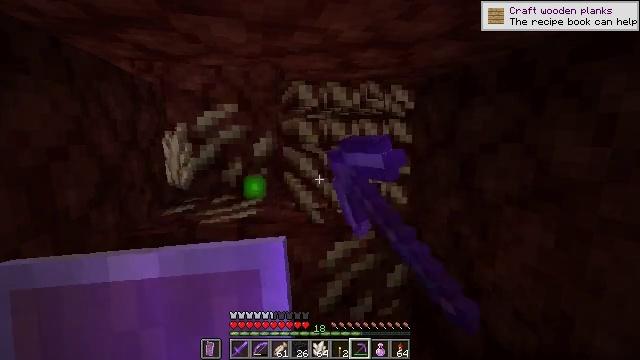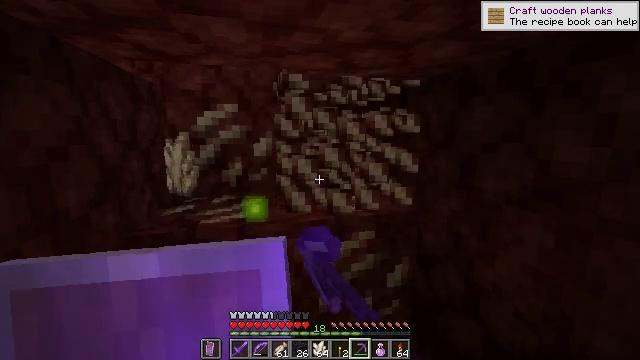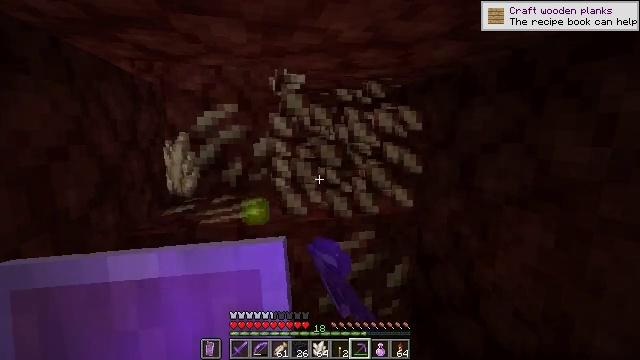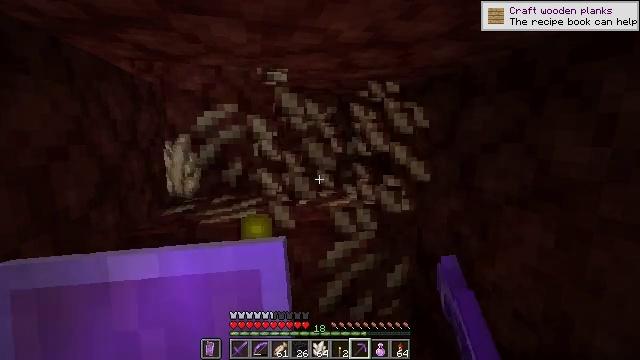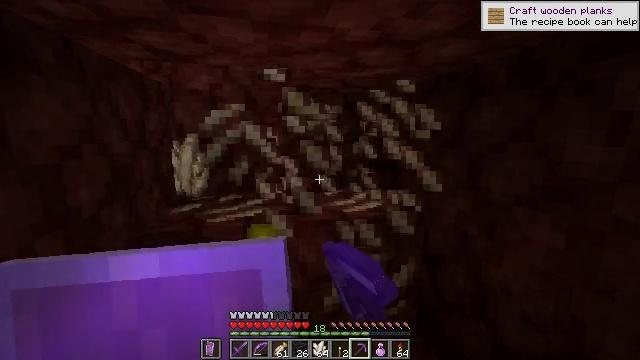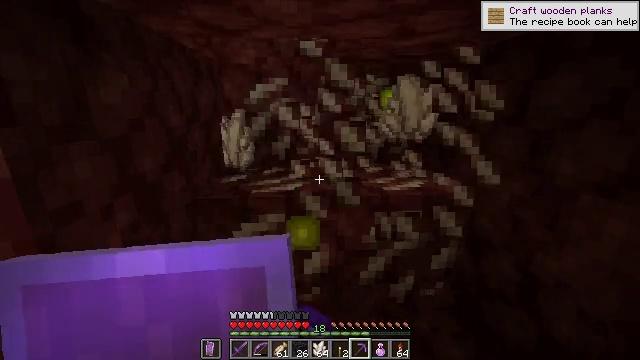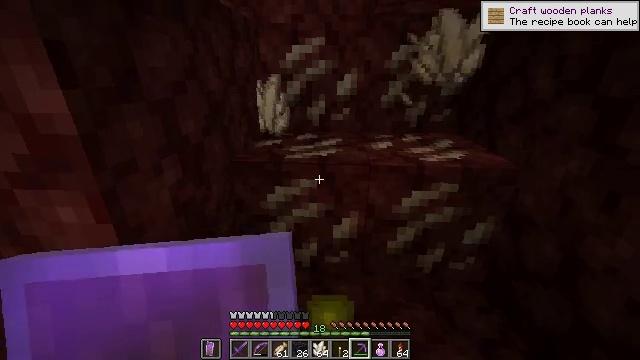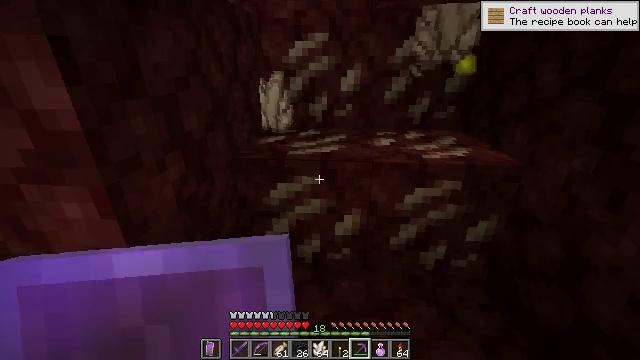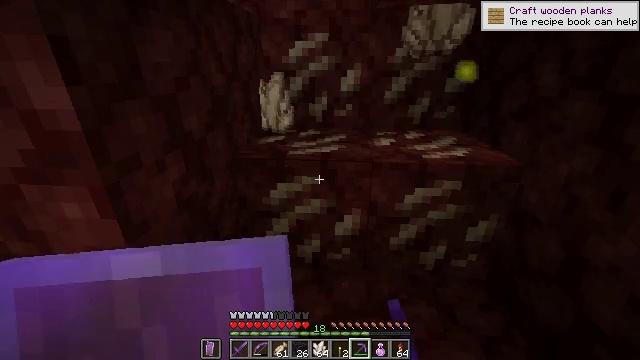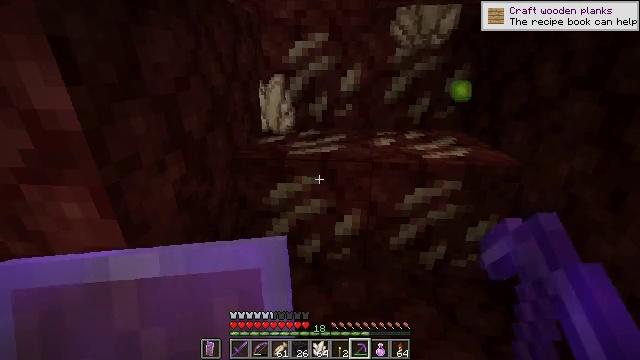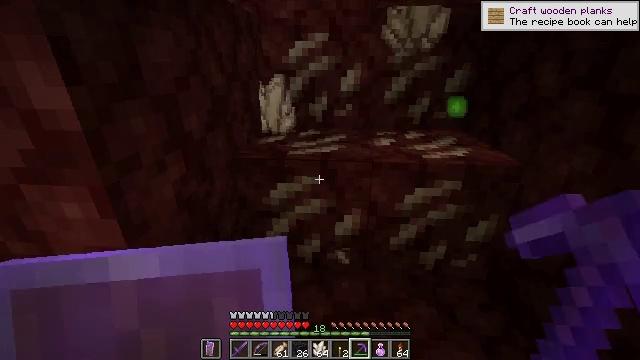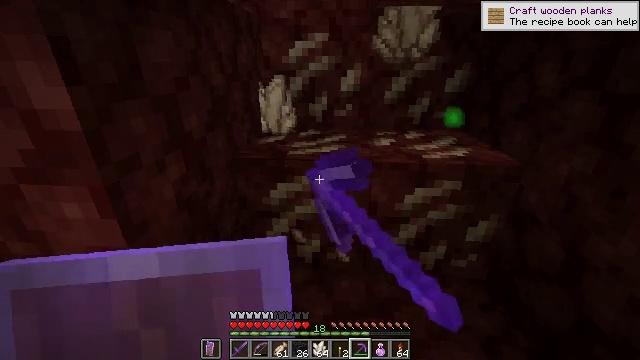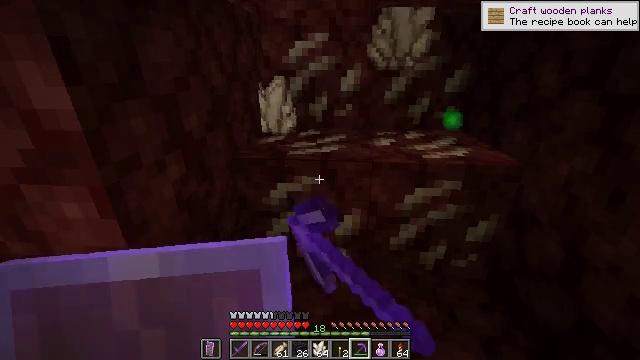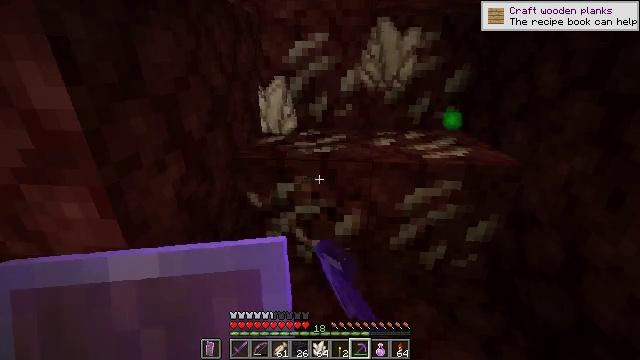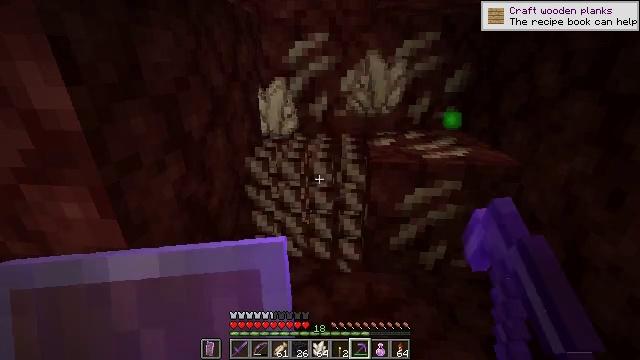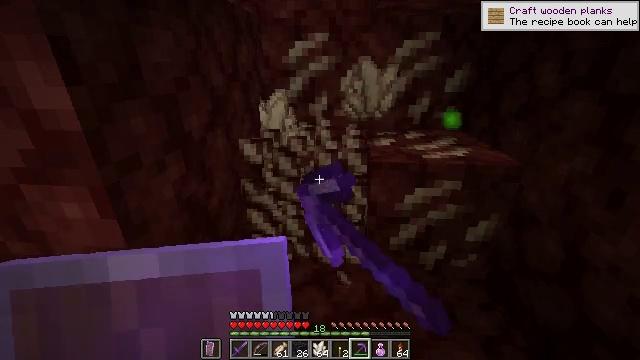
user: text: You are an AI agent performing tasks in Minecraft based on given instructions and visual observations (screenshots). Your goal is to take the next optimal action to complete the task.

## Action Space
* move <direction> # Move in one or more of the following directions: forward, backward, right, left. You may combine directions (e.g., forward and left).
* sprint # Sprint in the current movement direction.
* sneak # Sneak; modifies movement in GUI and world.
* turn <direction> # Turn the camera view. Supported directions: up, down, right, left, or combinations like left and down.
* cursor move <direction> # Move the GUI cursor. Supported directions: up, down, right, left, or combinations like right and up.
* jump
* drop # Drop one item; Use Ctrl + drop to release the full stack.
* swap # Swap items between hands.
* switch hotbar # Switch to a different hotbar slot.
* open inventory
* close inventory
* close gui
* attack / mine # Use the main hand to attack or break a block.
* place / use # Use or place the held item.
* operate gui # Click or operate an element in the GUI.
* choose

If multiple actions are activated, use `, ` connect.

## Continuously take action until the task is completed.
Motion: motion action
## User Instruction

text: Gather nether quartz ore with a pickaxe.
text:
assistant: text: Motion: attack / mine
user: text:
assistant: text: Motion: attack / mine
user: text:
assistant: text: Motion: attack / mine
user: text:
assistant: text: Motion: turn left
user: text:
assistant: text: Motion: turn left and down
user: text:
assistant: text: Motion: turn left and down
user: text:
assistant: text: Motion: no_op
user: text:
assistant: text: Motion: no_op
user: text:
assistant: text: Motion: no_op
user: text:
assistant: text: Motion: attack / mine
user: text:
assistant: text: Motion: attack / mine
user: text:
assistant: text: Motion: attack / mine
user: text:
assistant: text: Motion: attack / mine
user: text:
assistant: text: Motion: attack / mine
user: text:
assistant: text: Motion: attack / mine
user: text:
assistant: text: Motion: attack / mine
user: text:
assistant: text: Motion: turn right, attack / mine
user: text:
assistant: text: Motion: attack / mine
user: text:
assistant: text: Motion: turn right, attack / mine
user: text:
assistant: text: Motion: turn right and up
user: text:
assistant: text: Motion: turn right
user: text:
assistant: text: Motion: turn right
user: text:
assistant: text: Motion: turn right
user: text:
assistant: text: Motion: no_op
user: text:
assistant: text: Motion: attack / mine
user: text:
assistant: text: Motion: attack / mine
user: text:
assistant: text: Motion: attack / mine
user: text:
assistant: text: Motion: attack / mine
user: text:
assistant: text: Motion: attack / mine
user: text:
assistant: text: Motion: move forward, attack / mine